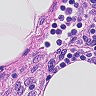
Metastatic tissue present: no